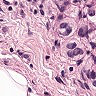
Metastatic tissue present: yes